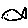
Label: fish